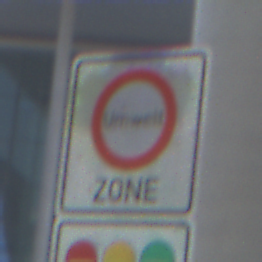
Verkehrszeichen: BeginnUmweltzone
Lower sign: FreistellungVomVerkehrsverbot1
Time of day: MorningAfternoon
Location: Outdoor (Urban)
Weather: PartlyCloudy
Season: NotSpecified
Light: Natural